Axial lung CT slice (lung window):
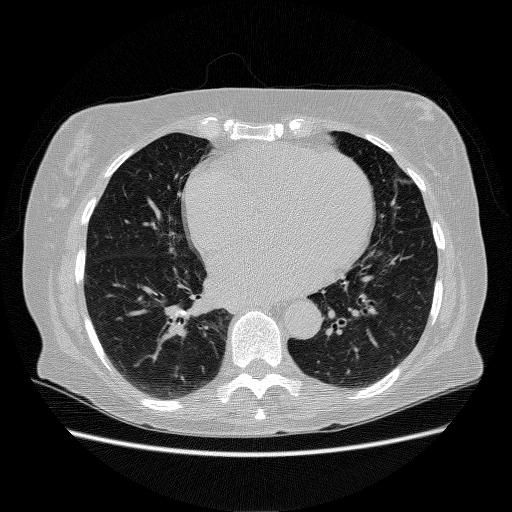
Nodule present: no